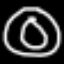
Label: donut